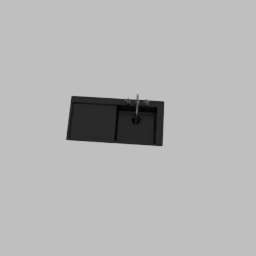
Label: appliances